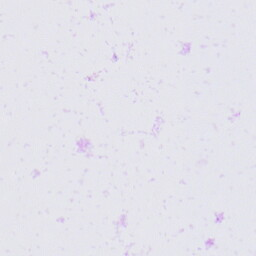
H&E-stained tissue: Skin